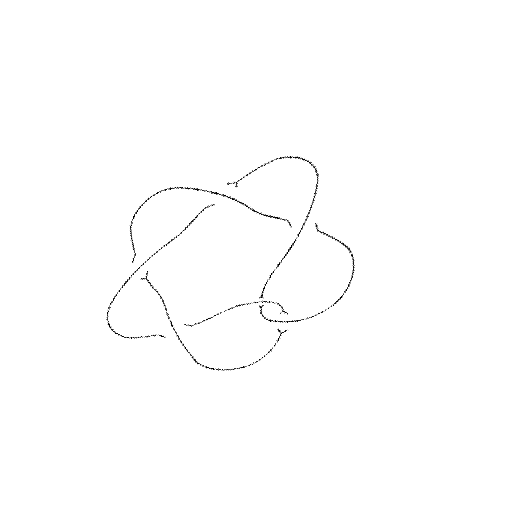
Crossing number: 6